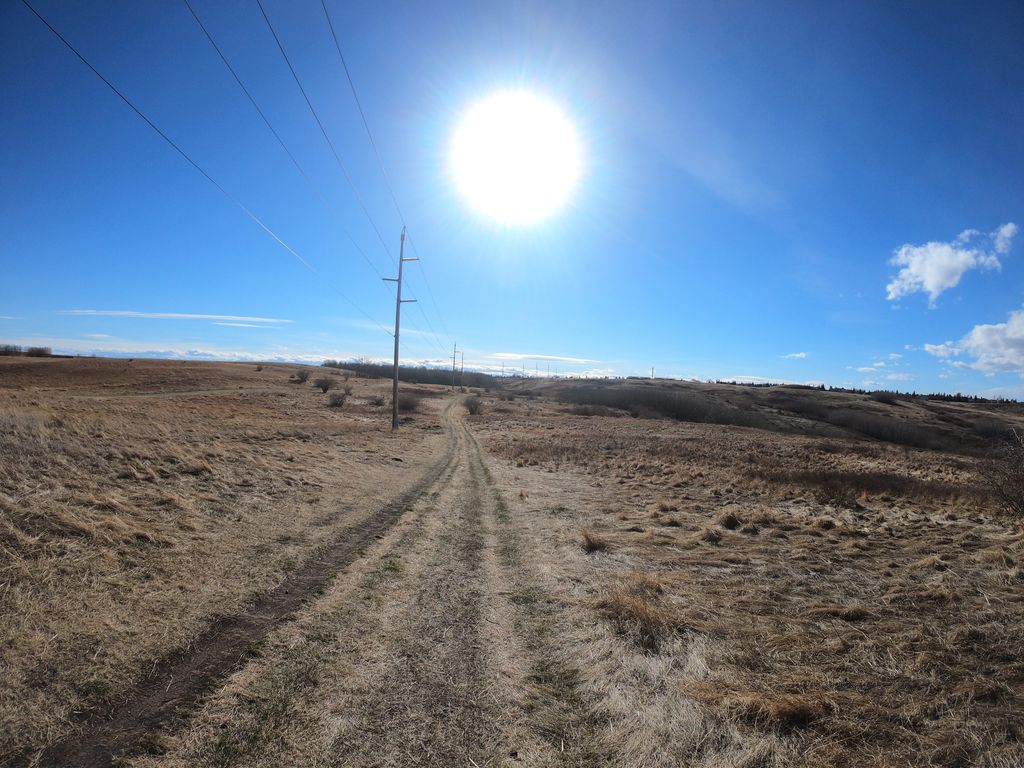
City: calgary